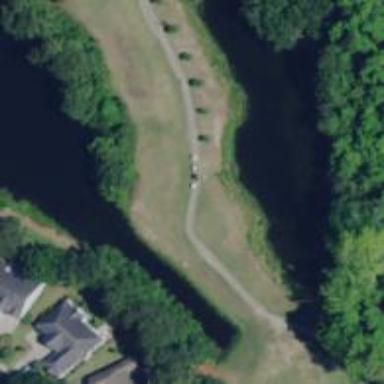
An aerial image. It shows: Golf cartpath that is also road path.